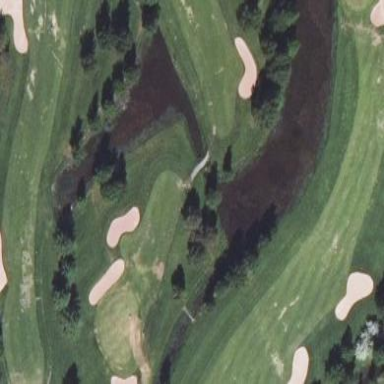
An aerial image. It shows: Golf fairway surrounded by grass.